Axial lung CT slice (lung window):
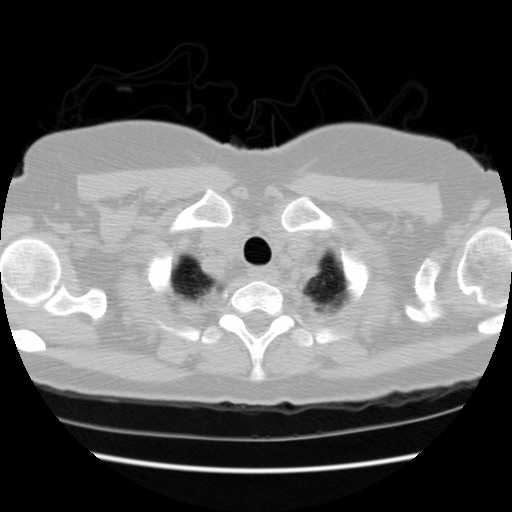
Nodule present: no